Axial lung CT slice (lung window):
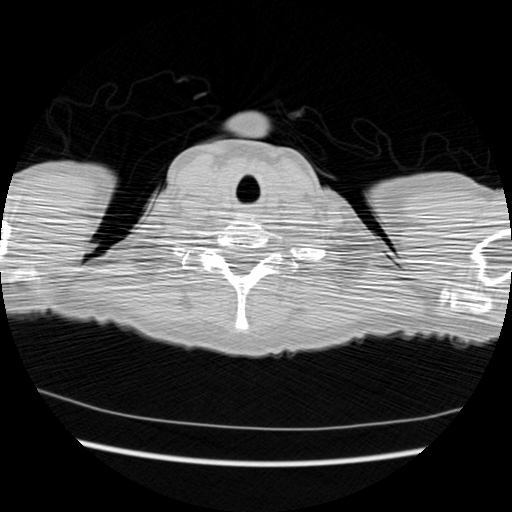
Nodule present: no